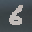
Label: 6